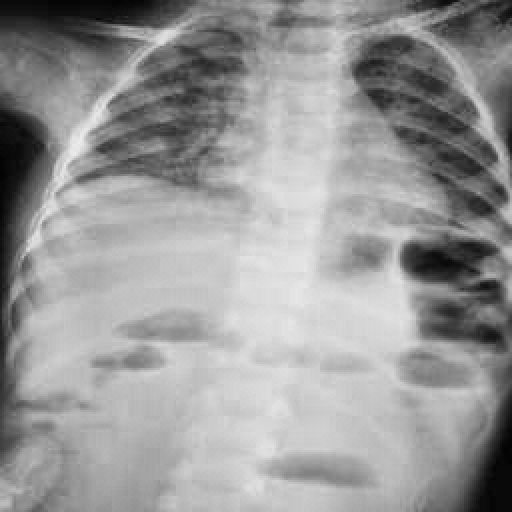
Finding: TUBERCULOSIS